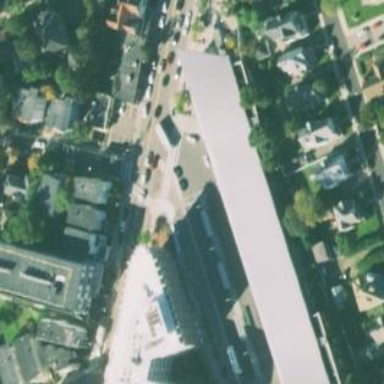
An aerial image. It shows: Train station building.